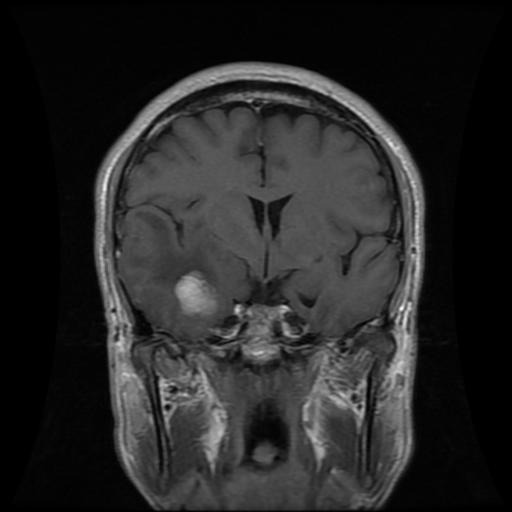
Label: meningioma